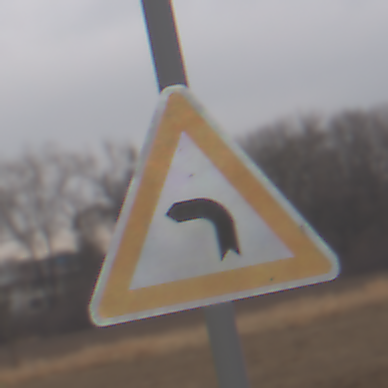
Verkehrszeichen: KurveLinks
Umgebung: Outdoor, RoadRail
Tageszeit: Midday
Wetter: Overcast
Licht: Natural
Jahreszeit: NotSpecified
Kontrast: LowContrast